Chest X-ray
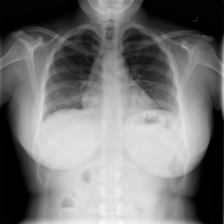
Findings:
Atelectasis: negative
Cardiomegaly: negative
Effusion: negative
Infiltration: negative
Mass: negative
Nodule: negative
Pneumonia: negative
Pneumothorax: negative
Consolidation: negative
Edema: negative
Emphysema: negative
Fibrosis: negative
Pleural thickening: negative
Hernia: negative